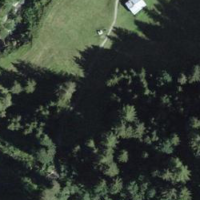
EUNIS habitat code: 43
Species observed at this site:
Pimpinella major
Astrantia major
Plantago media